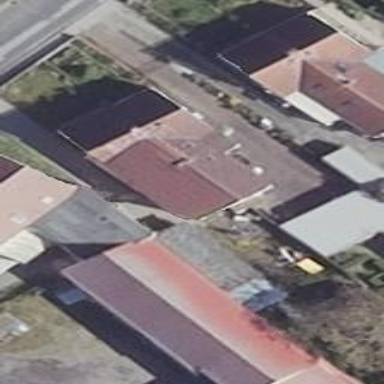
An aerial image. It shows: Semidetached house.